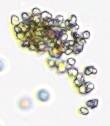
Label: Phaeocystis